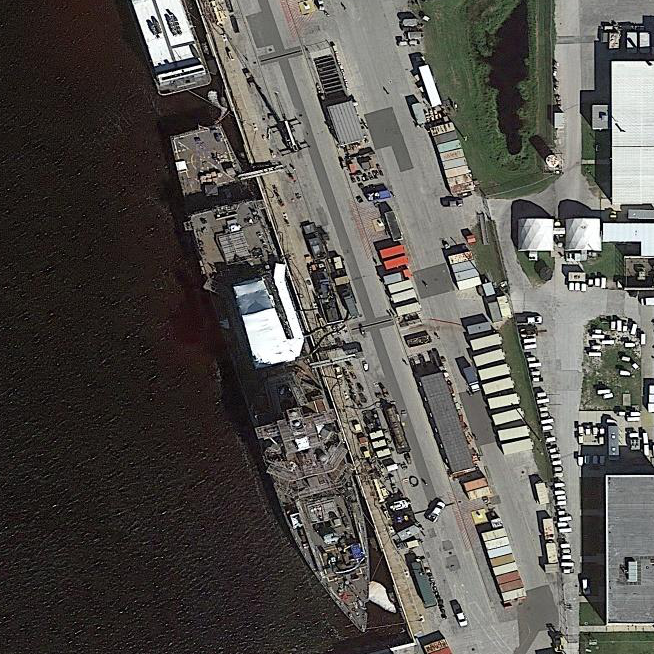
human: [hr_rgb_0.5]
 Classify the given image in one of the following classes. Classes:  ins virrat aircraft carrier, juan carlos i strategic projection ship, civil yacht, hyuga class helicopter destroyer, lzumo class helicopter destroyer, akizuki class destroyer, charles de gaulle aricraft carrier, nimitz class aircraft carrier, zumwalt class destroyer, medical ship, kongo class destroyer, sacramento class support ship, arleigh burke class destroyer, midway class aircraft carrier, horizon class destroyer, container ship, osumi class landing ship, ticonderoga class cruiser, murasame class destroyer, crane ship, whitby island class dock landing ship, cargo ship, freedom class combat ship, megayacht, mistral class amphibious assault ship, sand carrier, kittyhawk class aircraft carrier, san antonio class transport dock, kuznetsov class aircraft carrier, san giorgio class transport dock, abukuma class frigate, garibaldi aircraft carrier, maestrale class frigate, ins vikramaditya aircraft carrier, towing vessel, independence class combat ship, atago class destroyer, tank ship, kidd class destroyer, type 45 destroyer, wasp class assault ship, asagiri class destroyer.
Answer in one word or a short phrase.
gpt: Arleigh Burke class destroyer